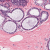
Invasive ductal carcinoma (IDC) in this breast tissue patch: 0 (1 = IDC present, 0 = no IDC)